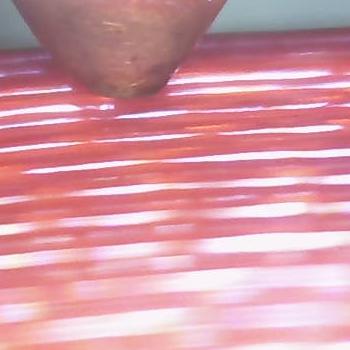
Flow rate: 188%